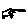
Label: car